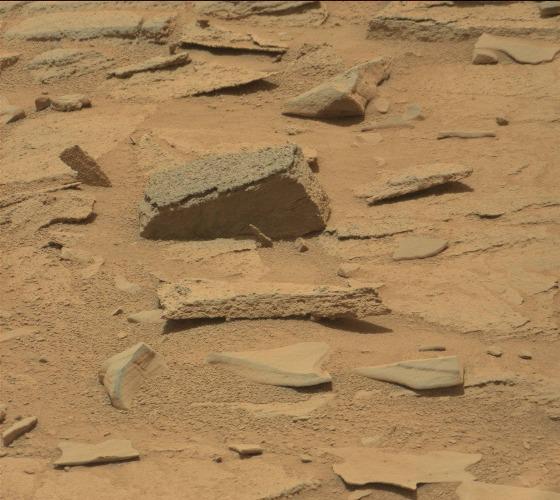
Terrain classes present: Bedrock, Gravel / Sand / Soil, Rock, Shadow